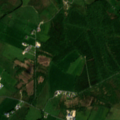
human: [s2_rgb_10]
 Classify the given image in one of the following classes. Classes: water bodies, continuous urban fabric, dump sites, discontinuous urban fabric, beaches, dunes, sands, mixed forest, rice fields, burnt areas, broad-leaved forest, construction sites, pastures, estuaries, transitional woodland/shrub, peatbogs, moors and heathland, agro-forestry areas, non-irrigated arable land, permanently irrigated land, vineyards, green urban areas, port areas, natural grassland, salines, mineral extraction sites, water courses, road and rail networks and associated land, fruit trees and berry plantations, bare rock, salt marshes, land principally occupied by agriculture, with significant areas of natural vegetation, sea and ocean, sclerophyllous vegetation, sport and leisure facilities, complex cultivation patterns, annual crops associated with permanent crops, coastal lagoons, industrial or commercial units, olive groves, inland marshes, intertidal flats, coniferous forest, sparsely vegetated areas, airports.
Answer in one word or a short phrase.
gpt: pastures, land principally occupied by agriculture, with significant areas of natural vegetation, broad-leaved forest, transitional woodland/shrub, inland marshes